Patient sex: F
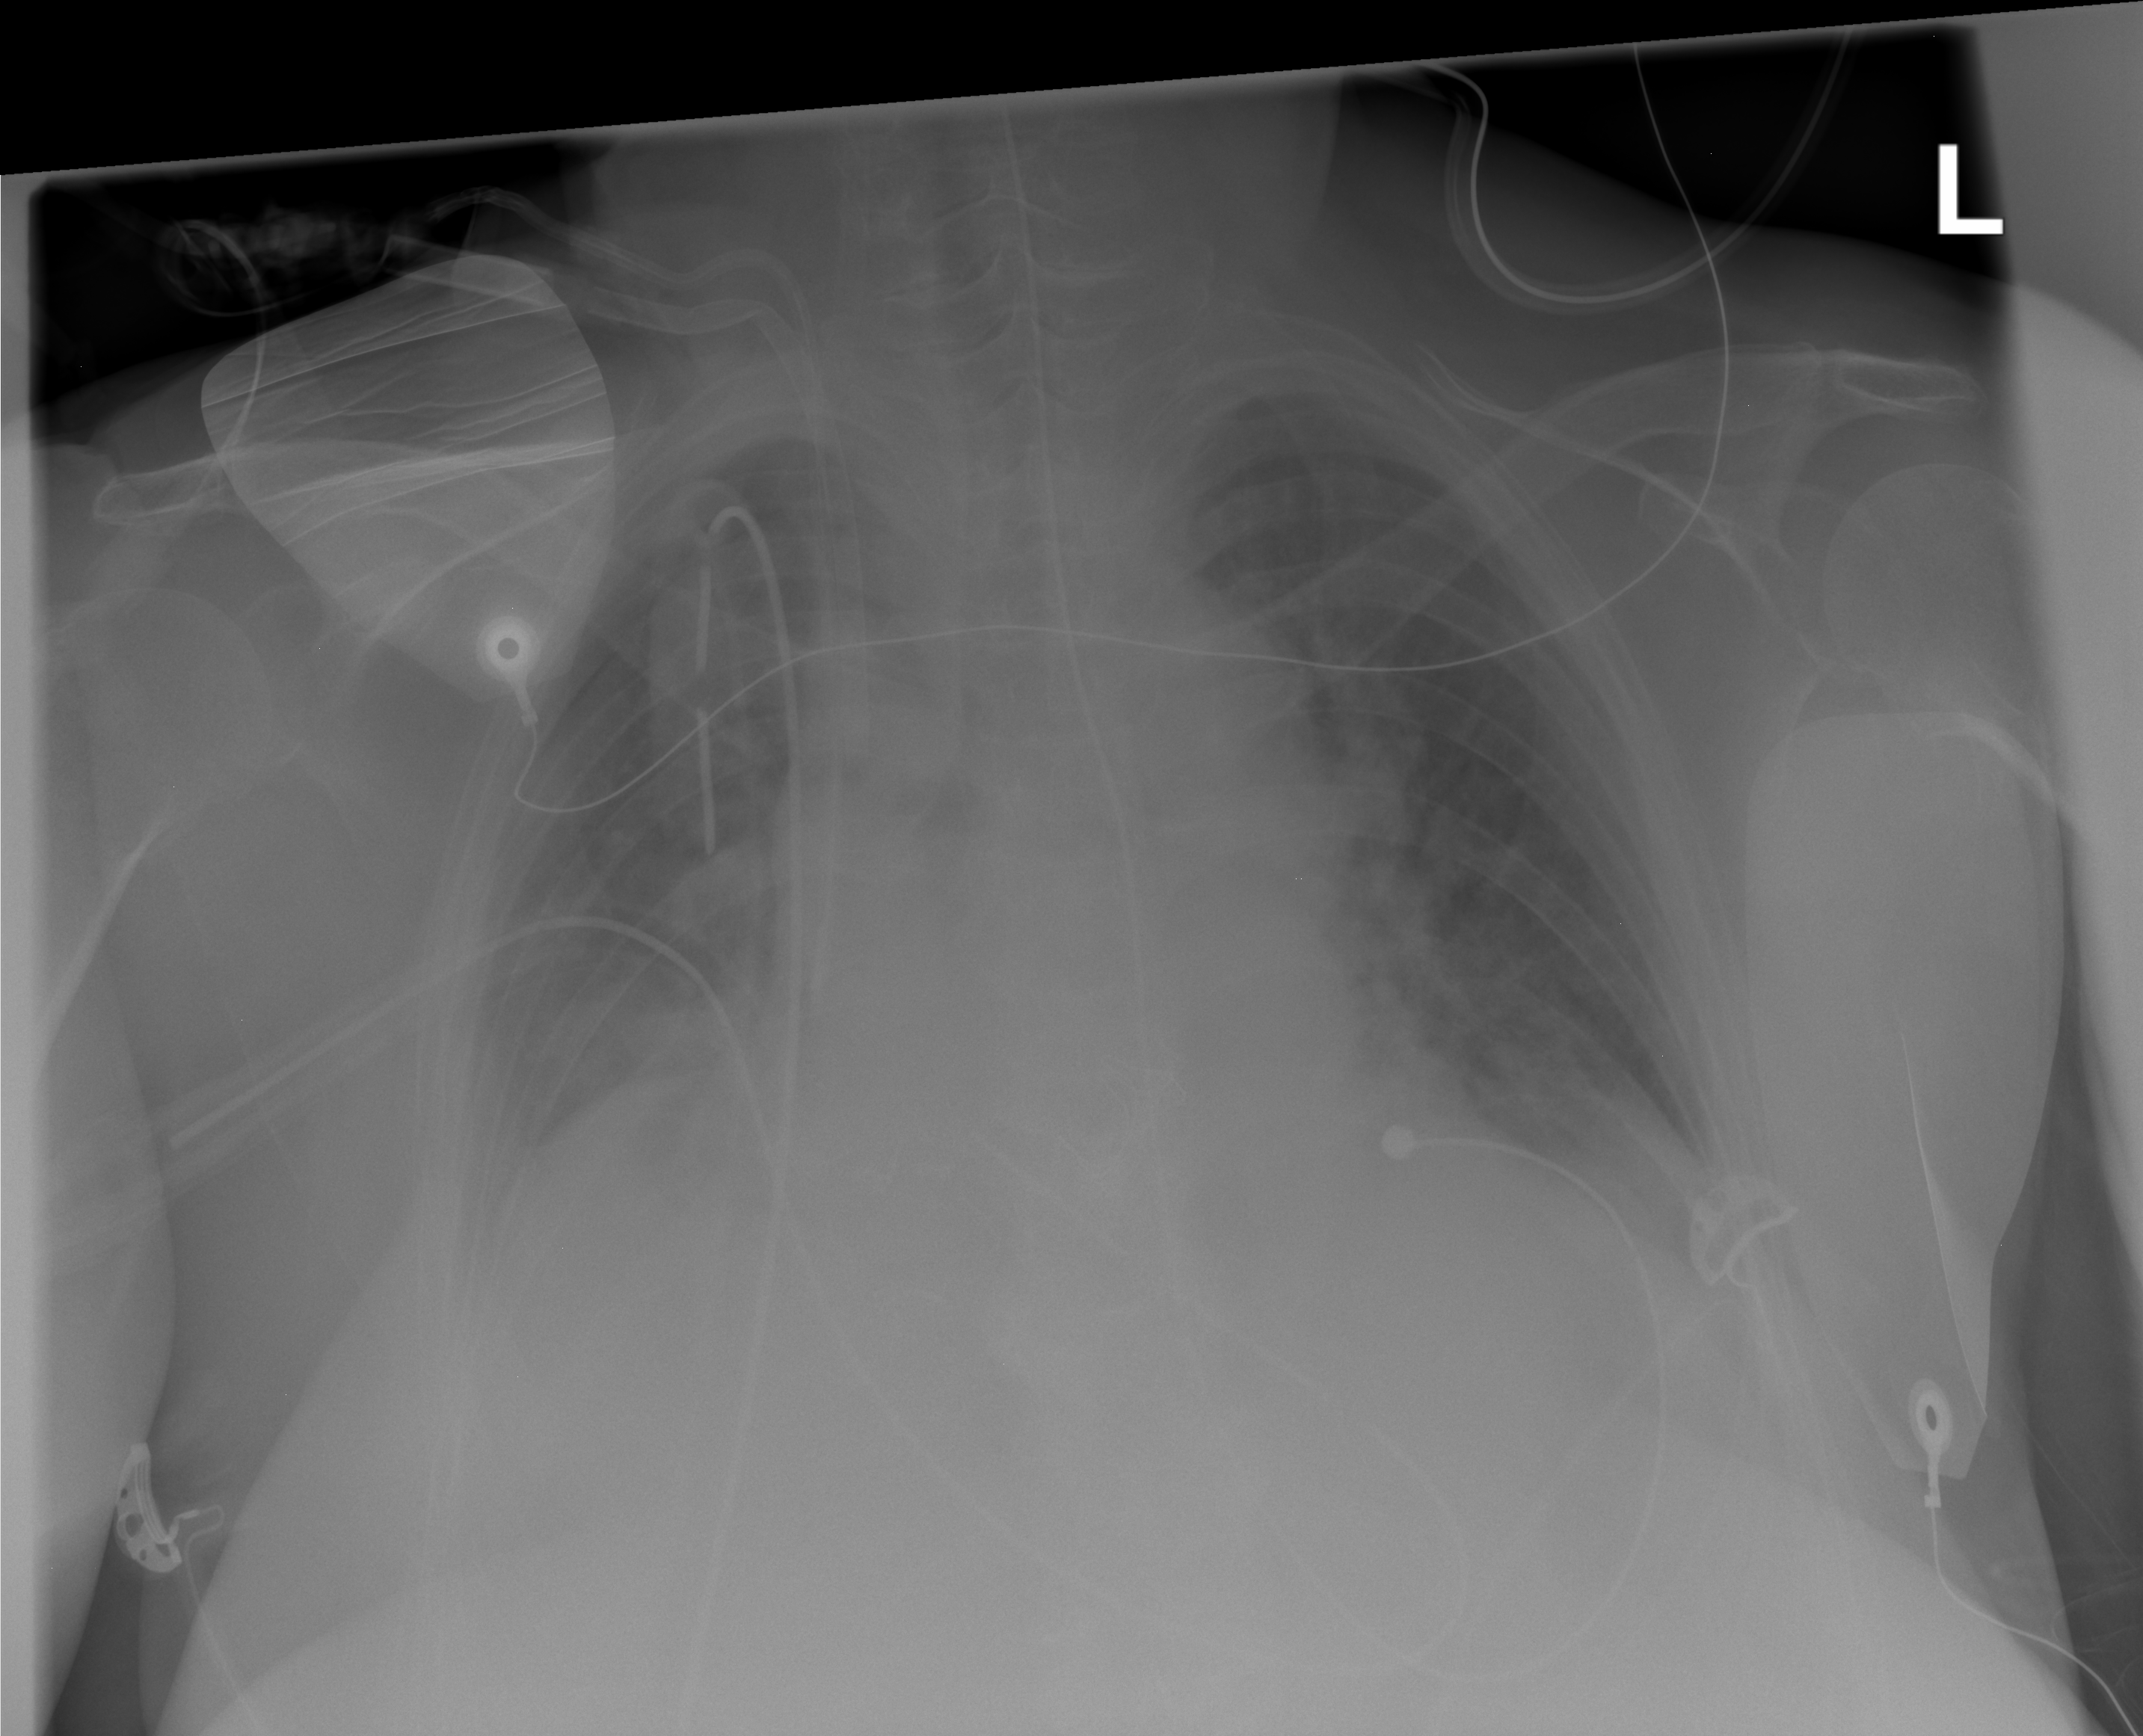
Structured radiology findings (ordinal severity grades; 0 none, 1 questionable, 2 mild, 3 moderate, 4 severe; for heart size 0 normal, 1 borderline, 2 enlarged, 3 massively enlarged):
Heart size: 2
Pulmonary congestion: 3
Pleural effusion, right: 2
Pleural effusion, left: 2
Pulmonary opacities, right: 0
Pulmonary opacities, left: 0
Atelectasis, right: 0
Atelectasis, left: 2